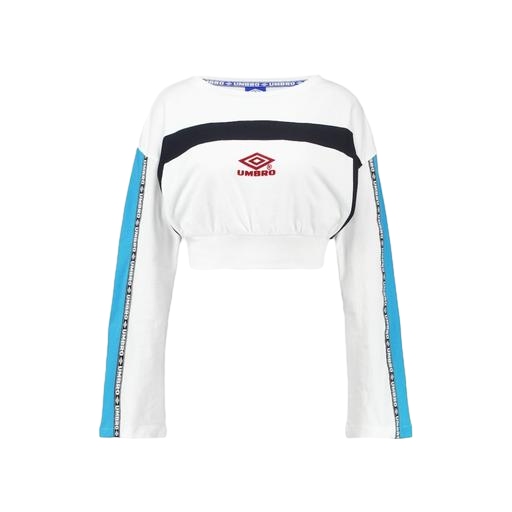
ls jersey tee, front l/s top, longsleeve t-shirt, white background